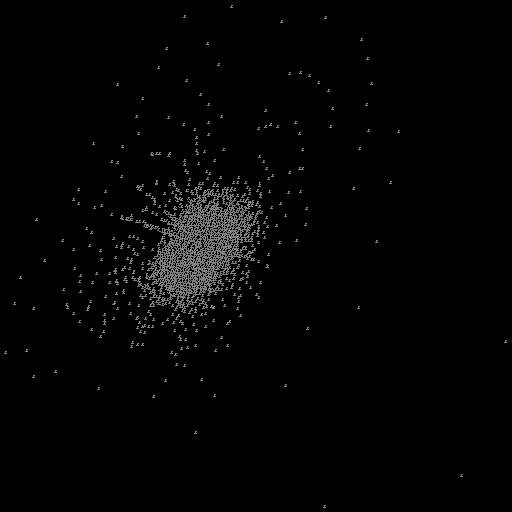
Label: supernova